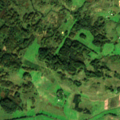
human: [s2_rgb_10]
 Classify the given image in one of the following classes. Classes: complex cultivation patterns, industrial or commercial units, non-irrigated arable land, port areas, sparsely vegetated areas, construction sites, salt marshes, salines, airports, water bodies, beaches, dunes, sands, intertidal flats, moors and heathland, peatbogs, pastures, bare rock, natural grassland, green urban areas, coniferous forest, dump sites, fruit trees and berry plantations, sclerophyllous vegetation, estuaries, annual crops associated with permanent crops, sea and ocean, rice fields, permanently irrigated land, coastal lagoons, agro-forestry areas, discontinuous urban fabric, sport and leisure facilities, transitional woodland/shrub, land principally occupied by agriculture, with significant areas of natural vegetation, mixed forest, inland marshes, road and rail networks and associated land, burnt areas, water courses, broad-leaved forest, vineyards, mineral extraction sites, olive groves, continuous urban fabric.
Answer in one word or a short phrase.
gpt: pastures, complex cultivation patterns, land principally occupied by agriculture, with significant areas of natural vegetation, broad-leaved forest